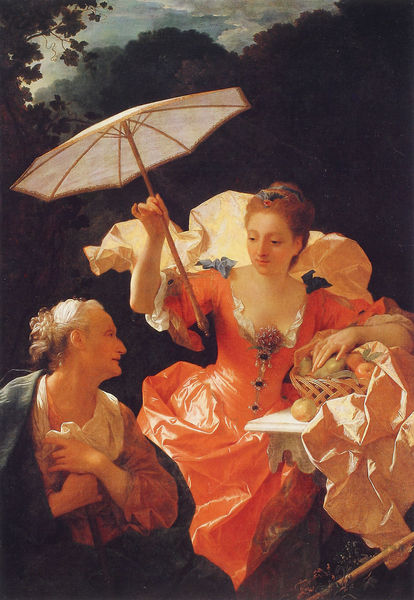
Titel: Vertumne et Pomone
Künstler: Jean Ranc
Institution: Montpellier, Musée Fabre
Schlagwörter: baum, blau, gemälde, himmel, schatten, wolken, bäume, frauen, landschaft, sitzen, blumen, frau, kleid, licht, orange, obst, rot, schirm, sonnenschirm, schleife, alt, jung, alte, falten, krone, rosa, früchte, orangen, zwei, korb, junge, birnen, lachs, zwe